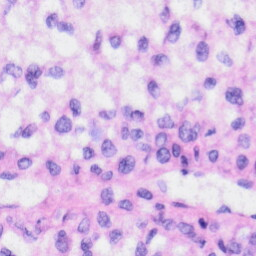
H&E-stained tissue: Liver